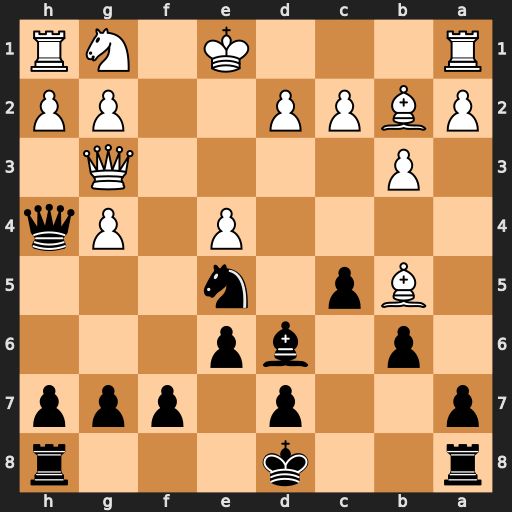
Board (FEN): r2k3r/p2p1ppp/1p1bp3/1Bp1n3/4P1Pq/1P4Q1/PBPP2PP/R3K1NR
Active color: b
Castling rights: KQ
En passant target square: -
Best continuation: Nd3+ Ke2 Bxg3